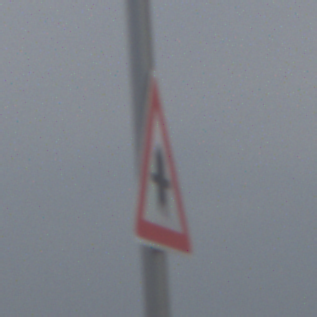
Verkehrszeichen: Vorfahrt
Umgebung: Outdoor, Nature
Tageszeit: Midday
Wetter: PartlyCloudy
Licht: Natural
Jahreszeit: NotSpecified
Kontrast: LowContrast